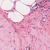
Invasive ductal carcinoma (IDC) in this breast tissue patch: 0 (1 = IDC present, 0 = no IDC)